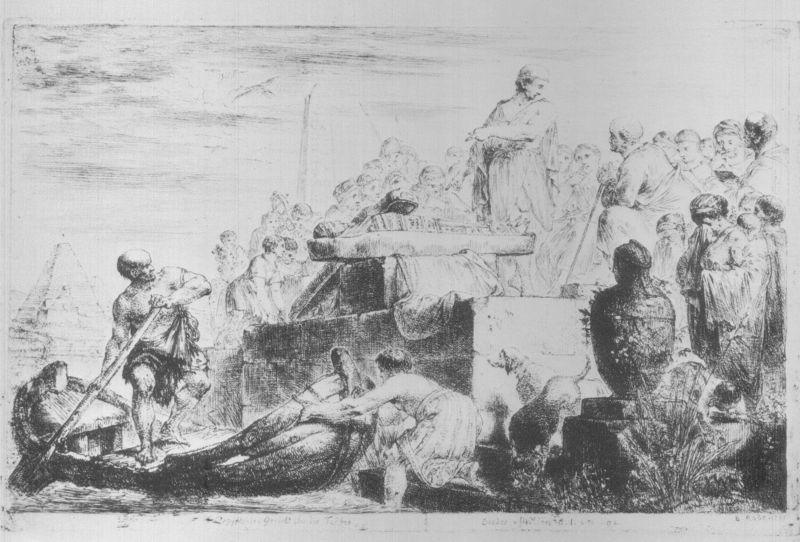
Titel: Das Totengericht bei den Ägyptern
Künstler: Bernhard Rode
Standort: Kiel
Institution: Kunsthalle zu Kiel der Christian-Albrechts-Universität
Schlagwörter: himmel, körper, mann, meer, nackt, schatten, umhang, vogel, wasser, weiß, wolken, fluss, frauen, menschen, ocker, see, ufer, brust, frau, geste, grau, marmor, männer, schwarz, skizze, tisch, zeichnung, blick, gras, hund, hunde, tier, beige, leute, menge, rock, versammlung, alt, bart, bibel, hinrichtung, leiche, stein, steine, tod, tot, toter, trauer, gräser, strauch, busch, büsche, gebüsch, gewänder, pflanze, pflanzen, boot, kahn, pferd, ruder, amphore, krug, vase, schiff, liegen, stab, rede, schiffer, mauer, graphik, markt, ziehen, bank, bug, hafen, anleger, kai, steg, treppe, treppen, unglück, könig, muskeln, ruderboot, ruderer, glatze, stufen, podest, oberkörper, anlegen, bucht, unscharf, abschied, kohle, weinen, barfuß, druck, schwarz-weiss, radierung, stich, kupfer, panik, allegorie, menschenmenge, altar, liege, begräbnis, sarg, sklave, grab, leiden, sturz, andacht, priester, obelisk, audienz, isaak, opfer, opferung, rampe, anker, pokal, pyramide, block, kupferstich, turban, urne, bau, tonkrug, testament, ägypten, ungenau, hades, arkanthus, gund, sarkophag, staken, fährmann, bot, steinblock, abraham, floß, exekution, ofer, bestattung, styx, pharao, glatzkopf, stic, zeuchnung, sprecher, prieser, gondol, hardes, anschieben, fähmann